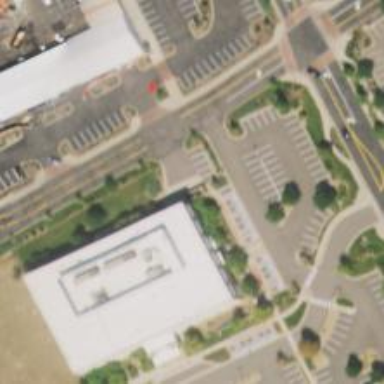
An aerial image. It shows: Parking space is available.